Question: I want to add link to the full article image, how to do this? I have to modify the article component?
I want to add to the component an option, Image link like this ...

It is possible ?
Or I have another Idea, It would be the best if the full article image shows floated near the article in a given size (example: 400px) and when the users click on the picture, the picture will show in the real size (example: 800px, or full screen) in a light box... it exists plugins for this ?
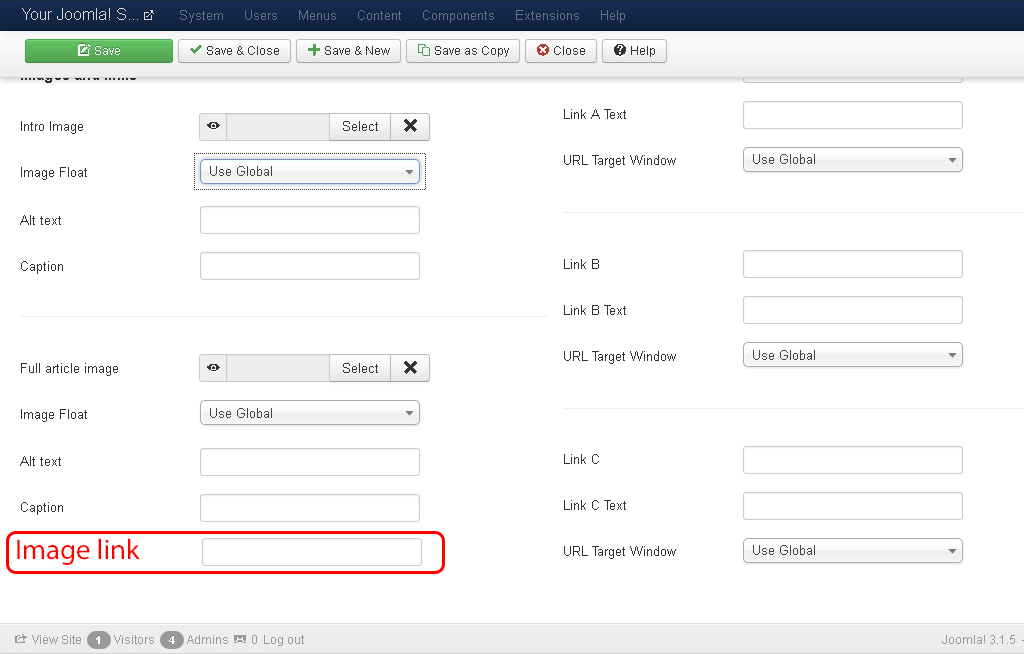
Answer: There is no easy answer to this. You will need to create some overrides for the article/category/blog views components/com_content/views.. on the frontend. You will also need to modify the core files administrator/com_content/models... <URL>
Your best option really is to put the image in your article using the editor and adding a link to it with the editor. You would be looking to do a very time intensive task. You can the assign a css class to the image and float or size it however you wanted.